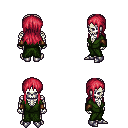
a pixel art fantasy rpg character, male body template, skeleton, green robe, magenta pants, ruby red unkempt hairstyle, cloth bracers, metal boots, four views (front, back, left, right), 2x2 character sprite sheet, small pixel art, hard edges, no anti-aliasing